Field crop: maize
Growth stage: 1
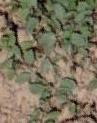
Species: convolvulus